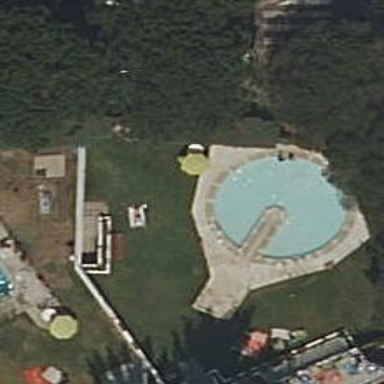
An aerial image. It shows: Swimming pool located in leisure land.